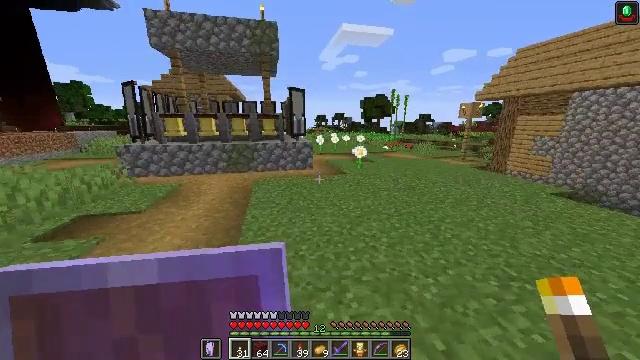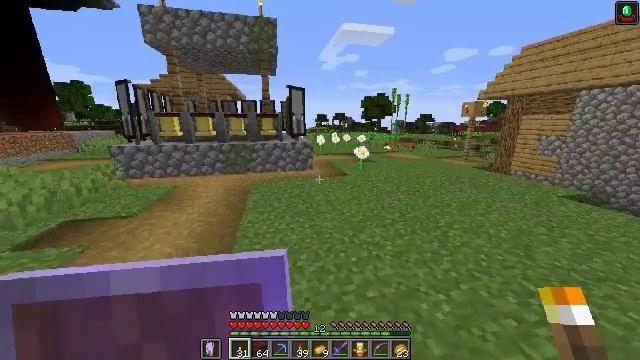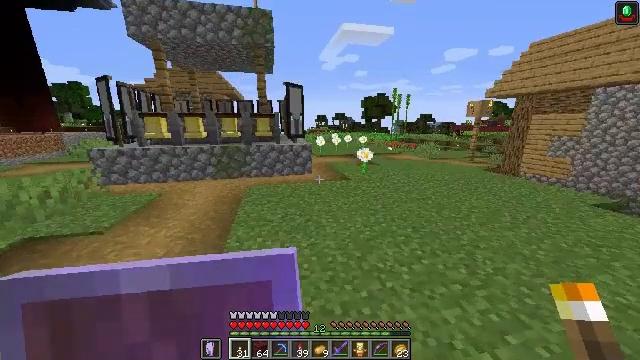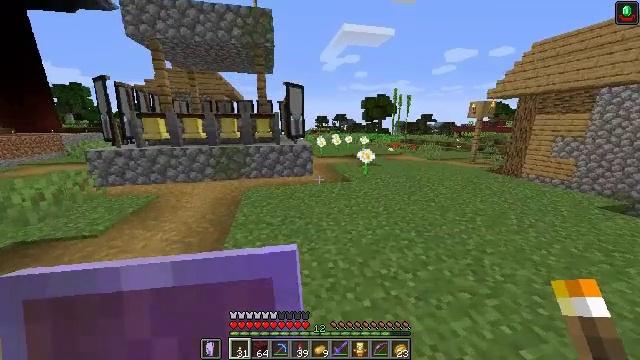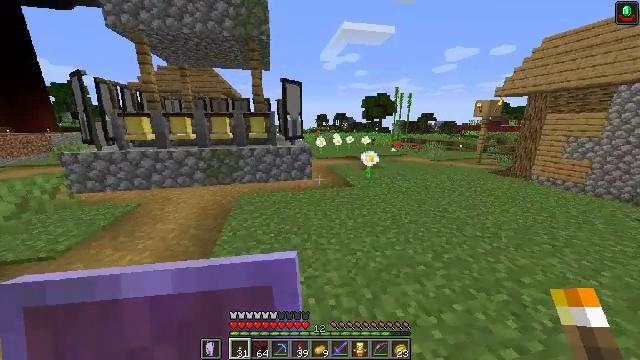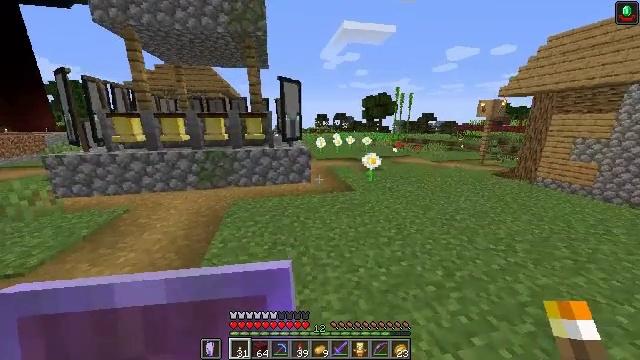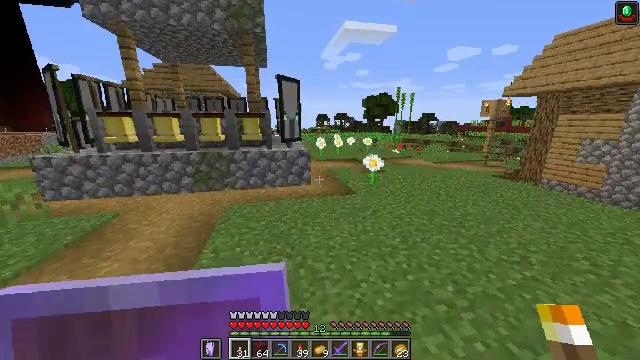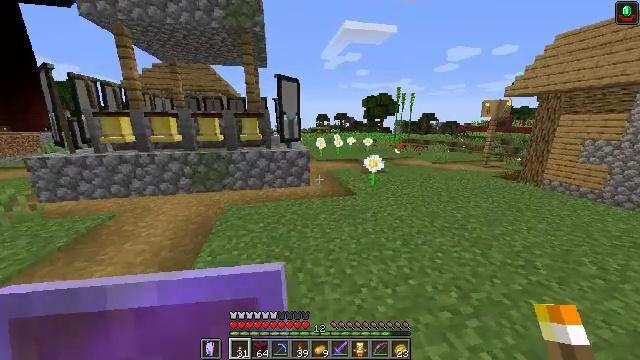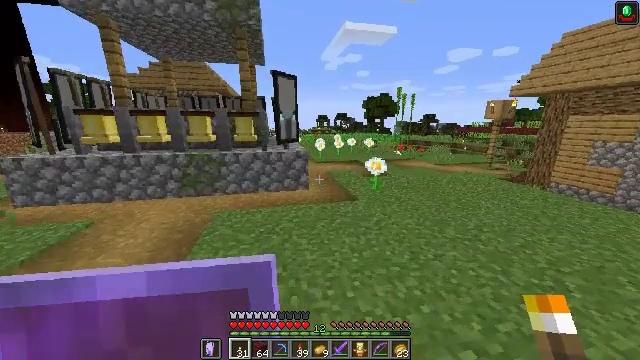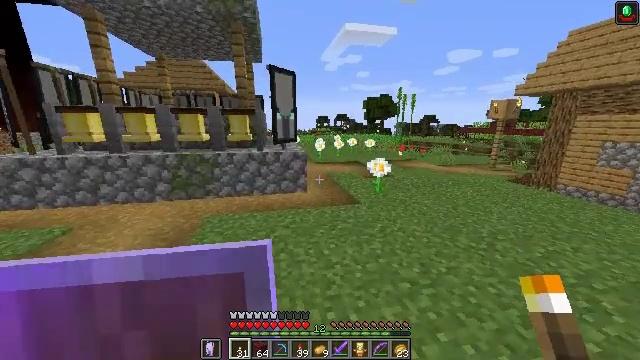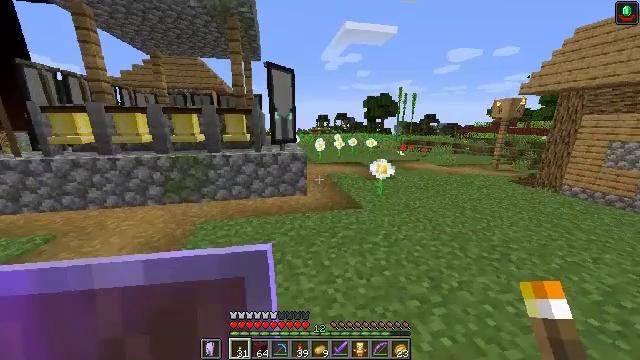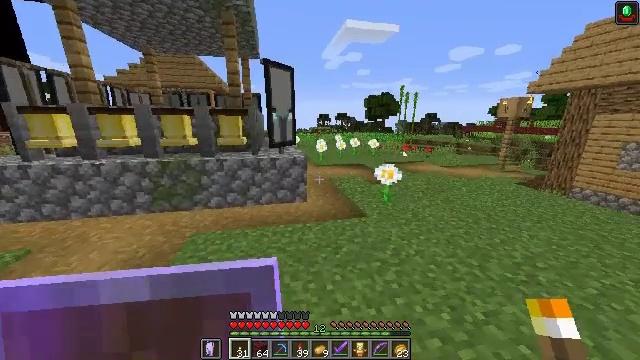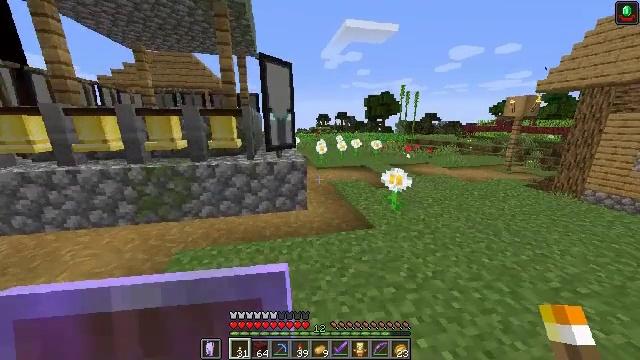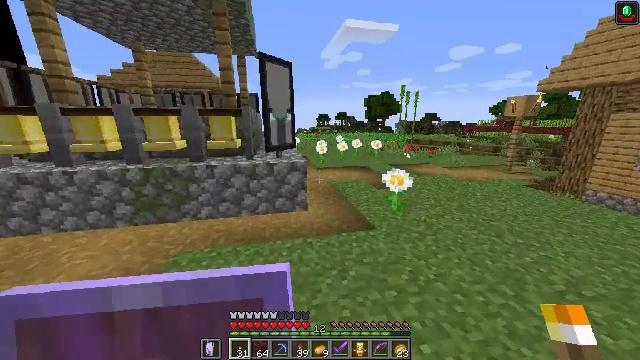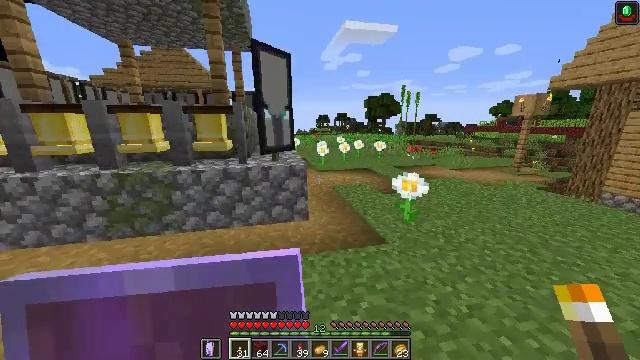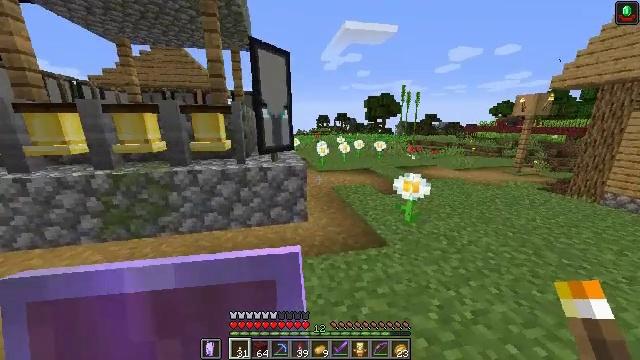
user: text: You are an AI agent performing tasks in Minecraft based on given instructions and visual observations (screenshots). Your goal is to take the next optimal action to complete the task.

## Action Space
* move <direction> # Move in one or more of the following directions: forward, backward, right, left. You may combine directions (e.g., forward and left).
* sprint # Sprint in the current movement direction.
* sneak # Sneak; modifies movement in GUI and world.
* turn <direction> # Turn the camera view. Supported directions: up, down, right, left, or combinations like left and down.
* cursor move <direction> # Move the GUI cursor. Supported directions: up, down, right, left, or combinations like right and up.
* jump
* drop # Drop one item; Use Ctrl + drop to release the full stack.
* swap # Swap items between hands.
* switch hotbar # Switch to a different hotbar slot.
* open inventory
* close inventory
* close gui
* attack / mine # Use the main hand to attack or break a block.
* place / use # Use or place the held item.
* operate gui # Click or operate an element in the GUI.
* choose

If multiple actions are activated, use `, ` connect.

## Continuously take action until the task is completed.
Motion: motion action
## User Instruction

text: Open a furnace and craft cooked mutton.
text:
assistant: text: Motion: move forward
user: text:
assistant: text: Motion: move forward
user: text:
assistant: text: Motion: move forward
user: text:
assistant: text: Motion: move forward
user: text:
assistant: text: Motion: move forward
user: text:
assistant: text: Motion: move forward
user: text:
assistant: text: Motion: move forward
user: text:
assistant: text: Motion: move forward
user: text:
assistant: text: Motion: move forward
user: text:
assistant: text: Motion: move forward
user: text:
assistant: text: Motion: move forward
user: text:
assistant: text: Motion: move forward
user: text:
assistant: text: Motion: move forward
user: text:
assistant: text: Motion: move forward
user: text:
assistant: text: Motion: move forward and move right
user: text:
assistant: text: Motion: move forward and move right
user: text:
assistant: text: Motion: move forward and move right
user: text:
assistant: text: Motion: move forward and move right
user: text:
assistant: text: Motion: move forward and move right
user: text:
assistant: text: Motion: move forward and move right
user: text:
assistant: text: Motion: move forward and move right
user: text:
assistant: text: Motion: move forward and move right
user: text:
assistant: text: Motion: move forward and move right
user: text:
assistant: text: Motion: move forward and move right
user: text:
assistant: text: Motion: move forward and move right
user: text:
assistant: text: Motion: move forward and move right
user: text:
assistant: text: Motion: move forward and move right
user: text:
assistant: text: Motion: move forward and move right
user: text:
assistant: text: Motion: move forward and move right
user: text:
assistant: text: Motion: move forward and move right